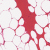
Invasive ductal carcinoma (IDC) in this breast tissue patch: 0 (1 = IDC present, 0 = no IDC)